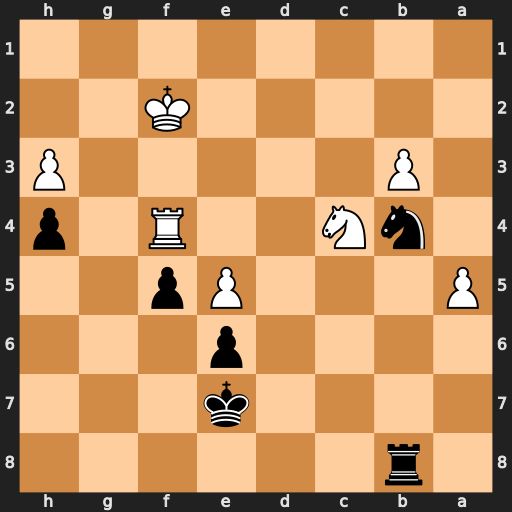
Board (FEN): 1r6/4k3/4p3/P3Pp2/1nN2R1p/1P5P/5K2/8
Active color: b
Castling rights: -
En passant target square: -
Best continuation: Nd3+ Ke3 Nxf4